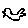
Label: bird